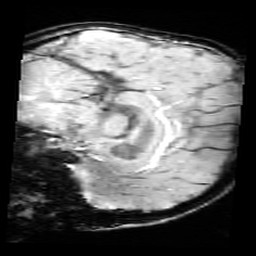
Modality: SWI
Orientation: sagittal
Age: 11
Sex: male
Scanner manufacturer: siemens
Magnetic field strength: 3 T
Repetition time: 0.027 s
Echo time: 0.02 s